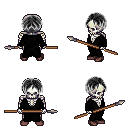
a pixel art fantasy rpg character, male body template, skeleton, gray robe, teal pants, gray parted hairstyle, maroon shoes, spear, four views (front, back, left, right), 2x2 character sprite sheet, small pixel art, hard edges, no anti-aliasing